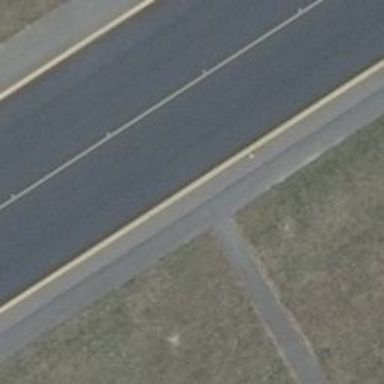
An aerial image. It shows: Asphalt service road.